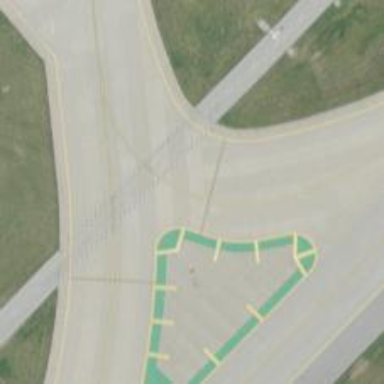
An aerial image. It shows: Image of taxiway at airport.